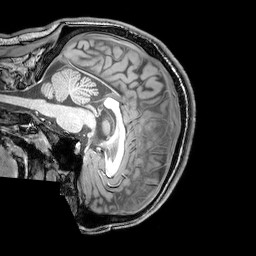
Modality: T1w
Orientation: sagittal
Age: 23
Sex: male
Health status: healthy
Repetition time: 0.081 s
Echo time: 0.037 s